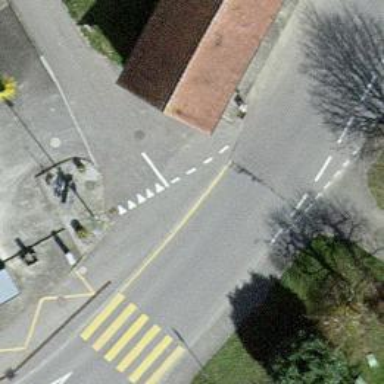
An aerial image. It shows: Bus stop with platform for public transport.